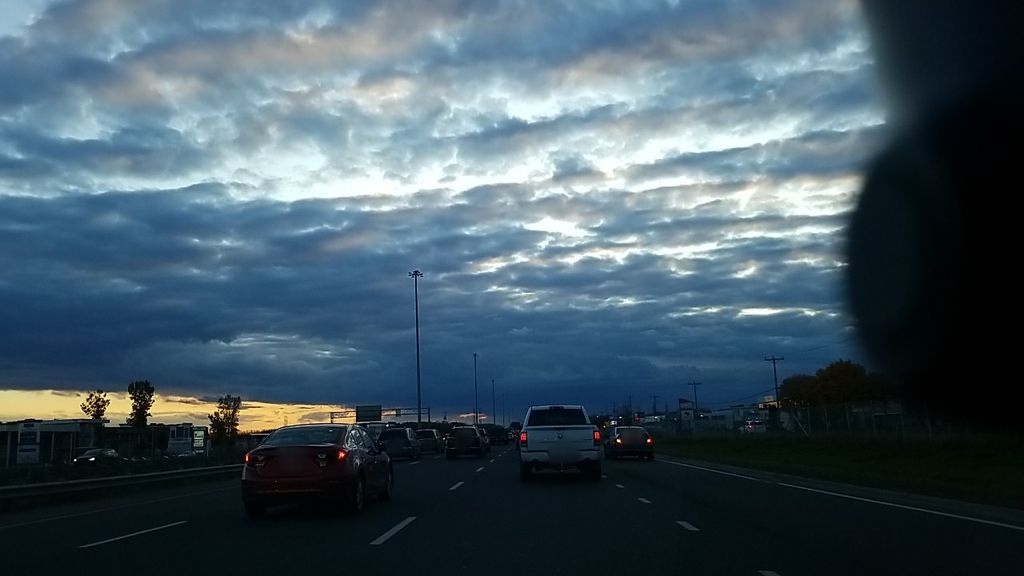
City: montreal